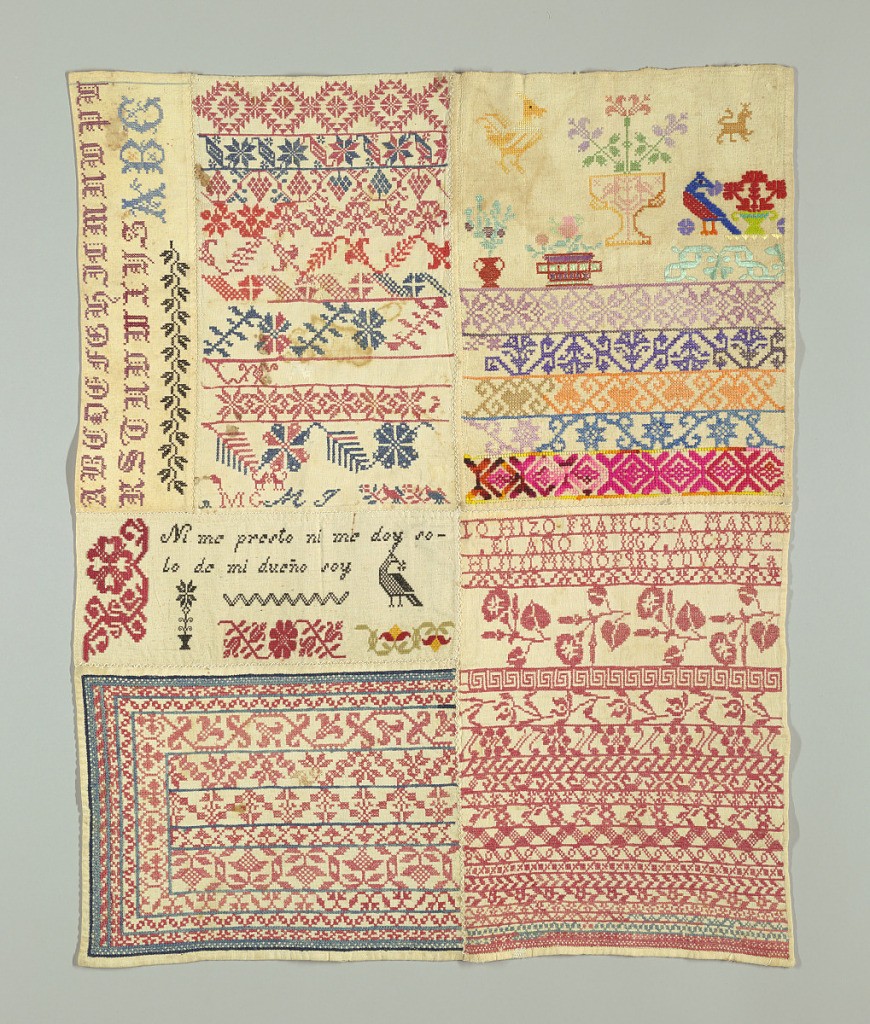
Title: Sampler
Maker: Francesca Martin
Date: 1867
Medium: silk and wool embroidery on cotton foundation Technique: embroidered in cross, long-armed cross, satin, and double running stitches on plain weave foundation
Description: Patchwork of six small samplers.  Predominantly in red and blue.  Motto "Ni me presto ni me doy solo de mi dueño soy."